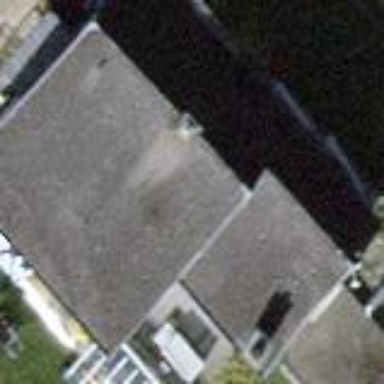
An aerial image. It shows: Detached building.